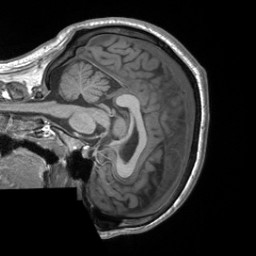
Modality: T1w
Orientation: sagittal